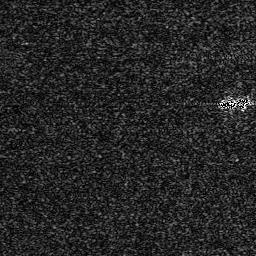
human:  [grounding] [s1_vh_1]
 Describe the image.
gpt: In the satellite image, there is  <ref>1 small ship </ref> <box>[[84, 37, 97, 42, 0]]</box> located at right.